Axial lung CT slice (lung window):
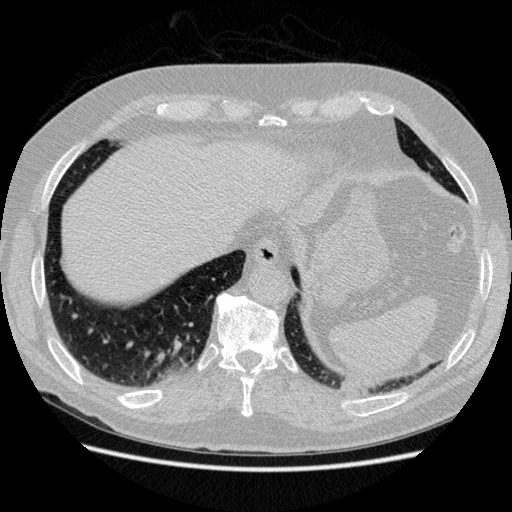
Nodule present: no